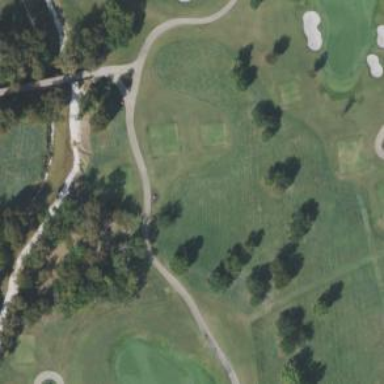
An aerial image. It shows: Area with grass used as rough in golf course.